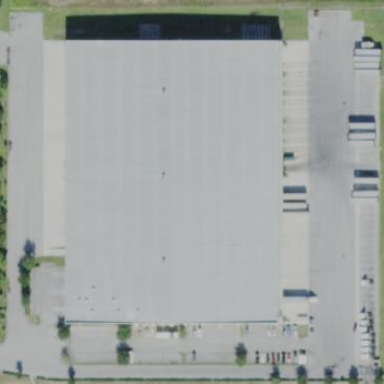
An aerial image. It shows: Industrial area featuring warehouse.